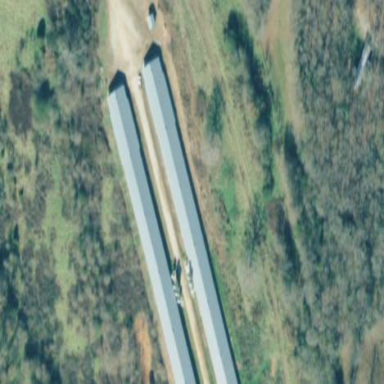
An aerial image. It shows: Poultry house.